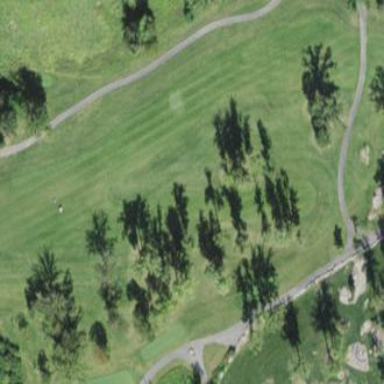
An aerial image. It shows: Golf fairway covered with lush grass.